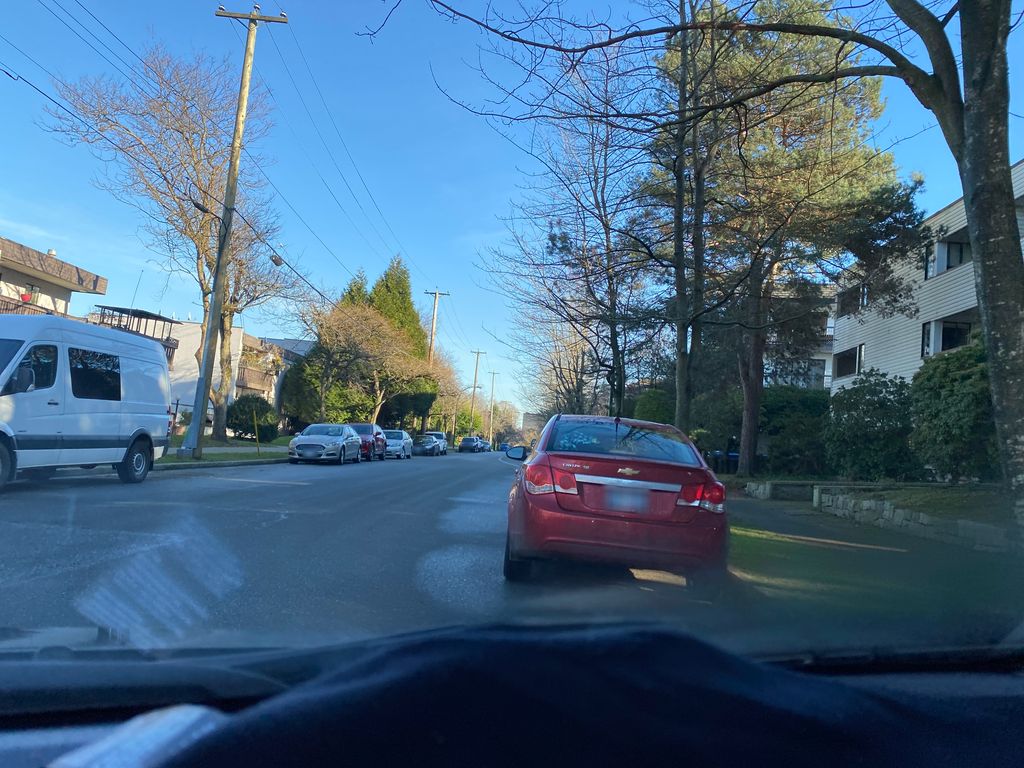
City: vancouver